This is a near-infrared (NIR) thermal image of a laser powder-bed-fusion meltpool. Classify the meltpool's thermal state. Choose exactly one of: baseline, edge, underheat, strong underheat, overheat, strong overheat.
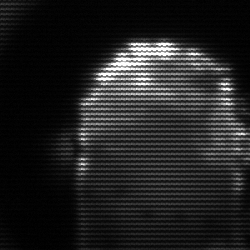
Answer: baseline